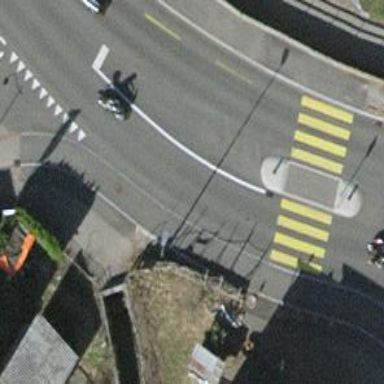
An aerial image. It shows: Asphalt sidewalk along the footway.